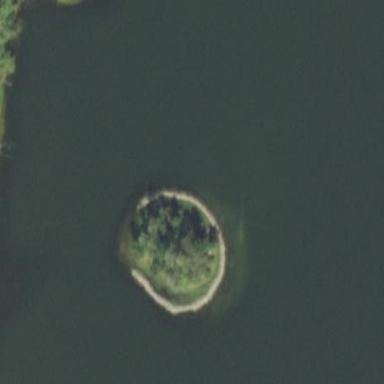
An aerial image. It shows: Islet.